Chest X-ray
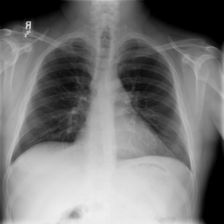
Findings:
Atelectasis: negative
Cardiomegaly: negative
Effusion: negative
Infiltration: positive
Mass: negative
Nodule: negative
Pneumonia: negative
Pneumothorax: negative
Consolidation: negative
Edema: negative
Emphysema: negative
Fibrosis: negative
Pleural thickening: negative
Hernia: negative